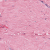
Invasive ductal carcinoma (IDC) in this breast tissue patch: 0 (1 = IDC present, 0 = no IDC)